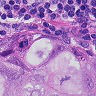
Metastatic tissue present: yes